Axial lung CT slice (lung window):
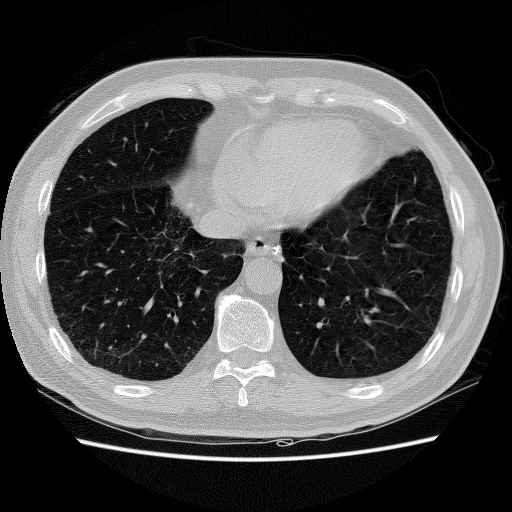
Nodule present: no